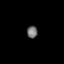
Tissue: lung
Cell type: T cells
Senescence score: 0.1973
Nuclear area (px): 125
Mean DAPI intensity: 113.528